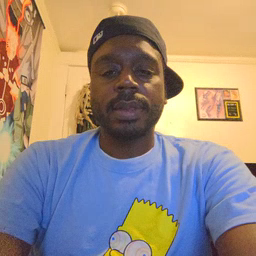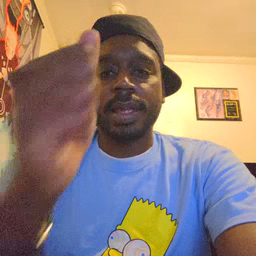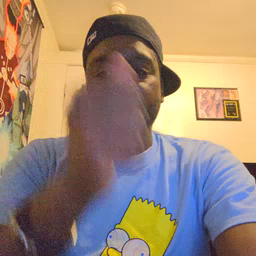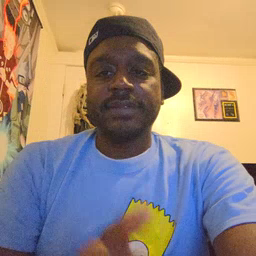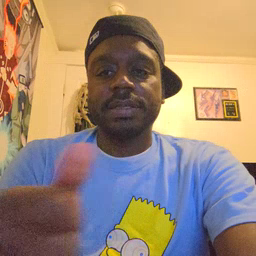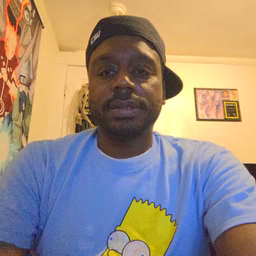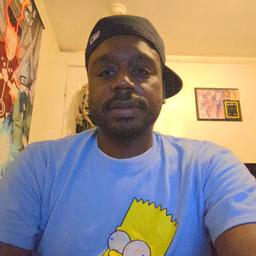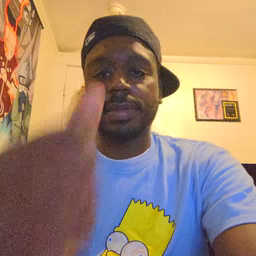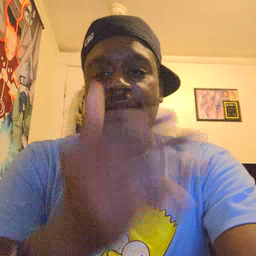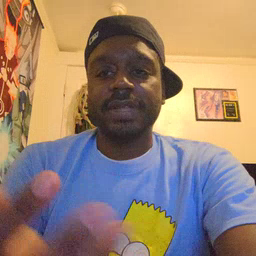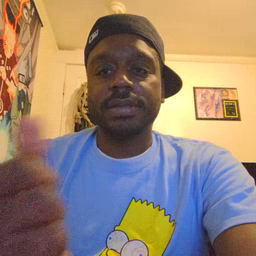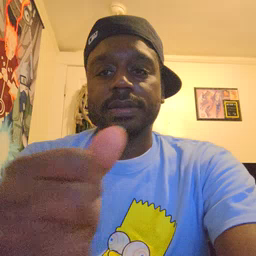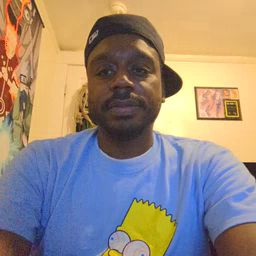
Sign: every